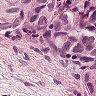
Metastatic tissue present: yes